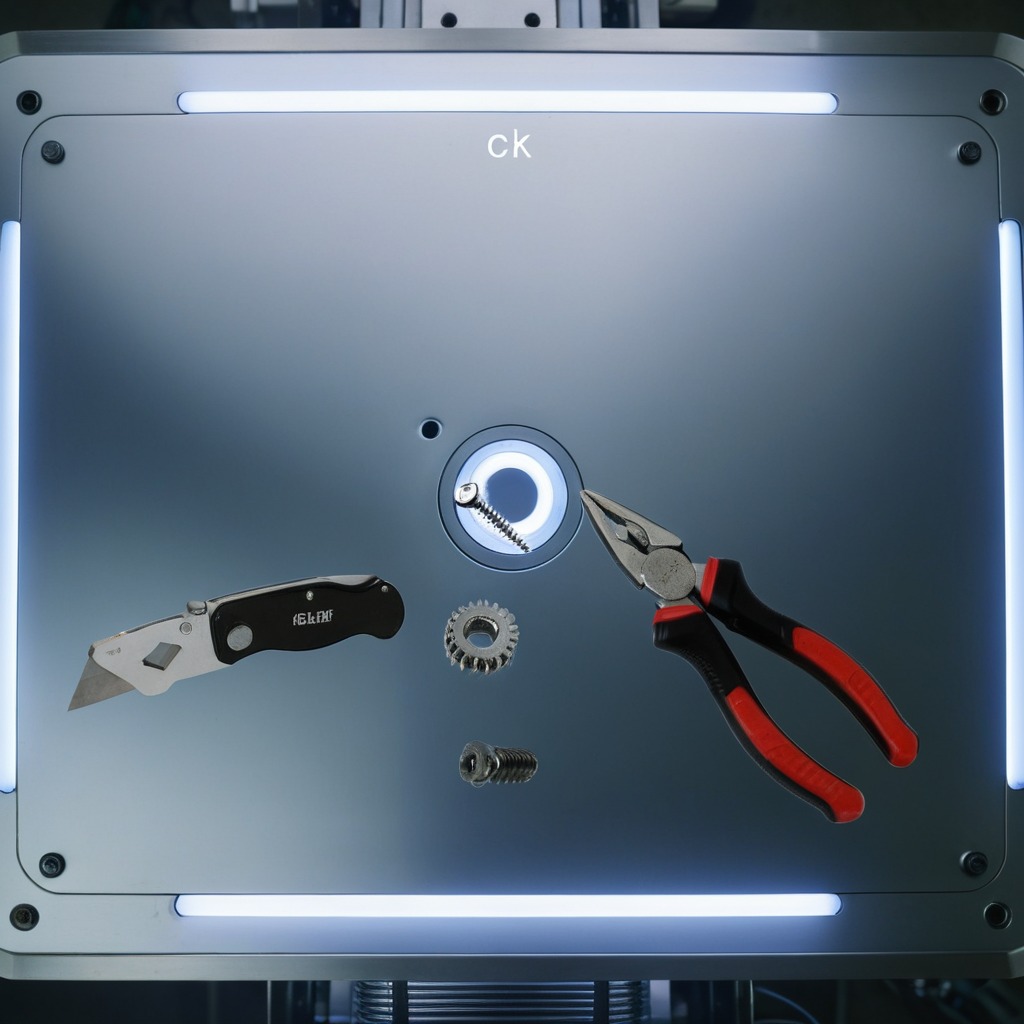
A steel gear with teeth, a utility knife, a metal machine screw, a pair of pliers, and a coiled metal spring are lying on the metal table.